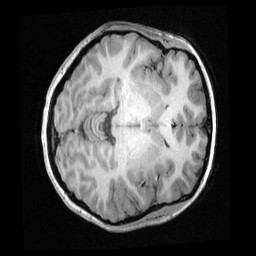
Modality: T1w
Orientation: axial
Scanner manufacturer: ge
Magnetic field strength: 3 T
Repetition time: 0.00718 s
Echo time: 0.0026 s